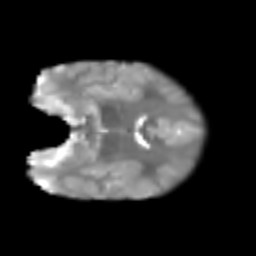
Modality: T2w
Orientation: coronal
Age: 6
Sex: male
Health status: healthy